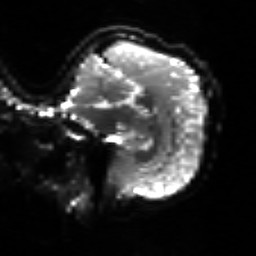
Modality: sbref
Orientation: sagittal
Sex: female
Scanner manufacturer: siemens
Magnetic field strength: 3 T
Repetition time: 5 s
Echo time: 0.071 s